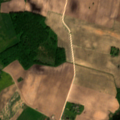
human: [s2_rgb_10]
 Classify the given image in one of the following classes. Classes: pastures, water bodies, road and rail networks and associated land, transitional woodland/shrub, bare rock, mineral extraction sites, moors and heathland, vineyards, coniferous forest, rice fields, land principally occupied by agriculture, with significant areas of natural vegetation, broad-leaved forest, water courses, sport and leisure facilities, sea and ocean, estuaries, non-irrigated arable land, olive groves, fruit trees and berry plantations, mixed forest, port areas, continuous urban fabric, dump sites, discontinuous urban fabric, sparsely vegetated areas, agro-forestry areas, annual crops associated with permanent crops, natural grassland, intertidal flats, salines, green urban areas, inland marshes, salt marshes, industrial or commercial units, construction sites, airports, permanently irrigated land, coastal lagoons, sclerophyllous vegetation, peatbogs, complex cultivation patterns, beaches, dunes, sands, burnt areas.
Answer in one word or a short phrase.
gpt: non-irrigated arable land, complex cultivation patterns, broad-leaved forest, mixed forest